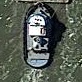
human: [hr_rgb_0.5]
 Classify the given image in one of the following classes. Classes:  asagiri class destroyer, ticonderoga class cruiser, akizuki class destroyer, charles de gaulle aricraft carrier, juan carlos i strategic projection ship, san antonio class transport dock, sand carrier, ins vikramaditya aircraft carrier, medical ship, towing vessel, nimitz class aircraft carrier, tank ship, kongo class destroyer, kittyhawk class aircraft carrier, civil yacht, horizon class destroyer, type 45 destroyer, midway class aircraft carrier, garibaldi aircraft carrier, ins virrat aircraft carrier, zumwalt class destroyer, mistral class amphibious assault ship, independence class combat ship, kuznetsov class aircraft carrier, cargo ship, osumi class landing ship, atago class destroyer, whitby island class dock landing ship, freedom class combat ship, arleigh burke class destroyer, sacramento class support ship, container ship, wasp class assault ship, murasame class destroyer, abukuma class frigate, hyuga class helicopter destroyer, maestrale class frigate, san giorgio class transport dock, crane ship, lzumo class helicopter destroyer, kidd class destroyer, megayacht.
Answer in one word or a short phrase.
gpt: Towing vessel